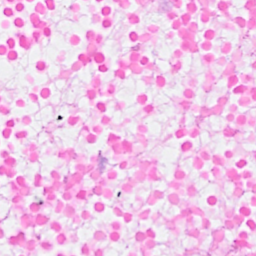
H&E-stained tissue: Breast